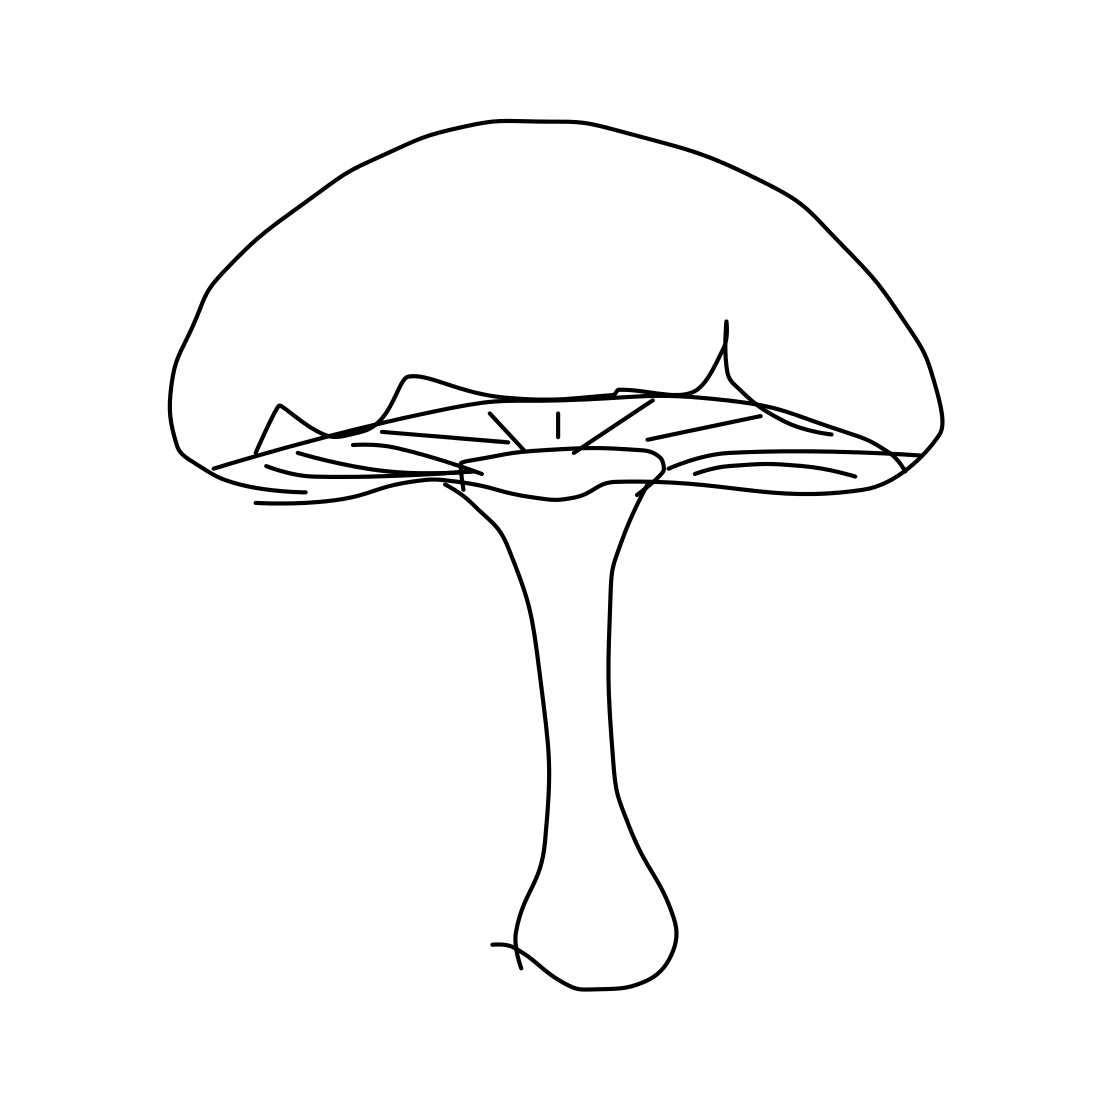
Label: mushroom